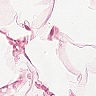
Metastatic tissue present: no